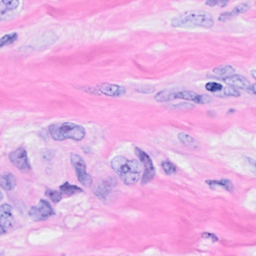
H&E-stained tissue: Breast